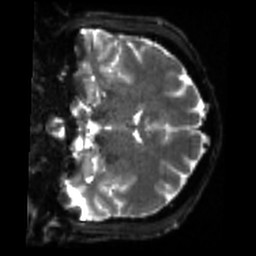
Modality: sbref
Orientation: coronal
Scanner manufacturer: siemens
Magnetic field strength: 3 T
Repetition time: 4 s
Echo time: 0.0594 s